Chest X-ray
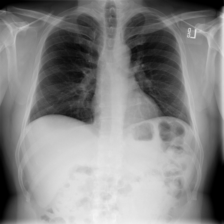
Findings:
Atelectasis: negative
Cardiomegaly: negative
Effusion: negative
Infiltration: negative
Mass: negative
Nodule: negative
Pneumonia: negative
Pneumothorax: negative
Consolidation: negative
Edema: negative
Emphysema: negative
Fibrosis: negative
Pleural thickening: negative
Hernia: negative